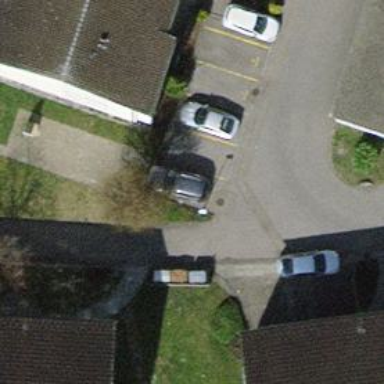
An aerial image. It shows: Parking area with surface.